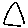
Label: triangle